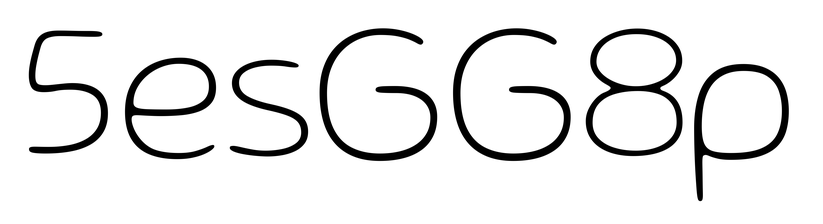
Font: Gluten_Thin